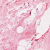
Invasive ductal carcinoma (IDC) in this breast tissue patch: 0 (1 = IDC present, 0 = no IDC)